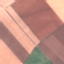
Label: AnnualCrop